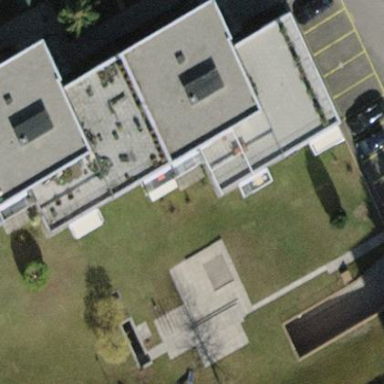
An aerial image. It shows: Building with flat roof.